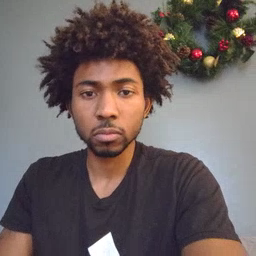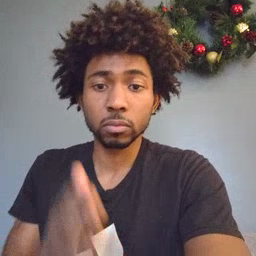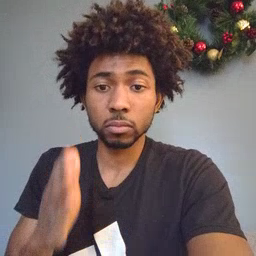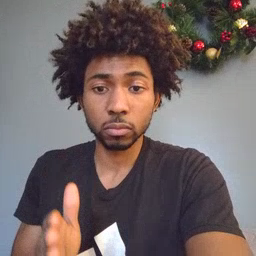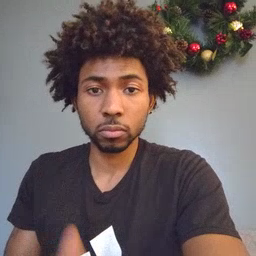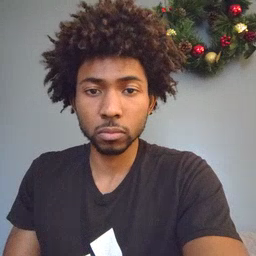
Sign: person